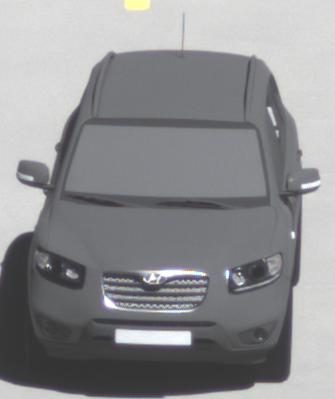
Make: Hyundai
Model: Santa Fe 2.4
Detailed model: Santa Fe (CM)
Model produced from: 2010/01
Model produced until: 2012/09
Doors: 5
Color: gray
Road condition: dry road
Daytime: midday
Contrast: high contrast